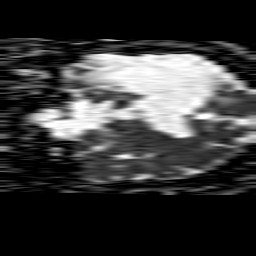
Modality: ADC
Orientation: coronal
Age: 61
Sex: male
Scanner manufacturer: philips
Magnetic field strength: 1.5 T
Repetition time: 4.6 s
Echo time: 0.08631 s